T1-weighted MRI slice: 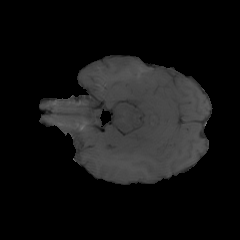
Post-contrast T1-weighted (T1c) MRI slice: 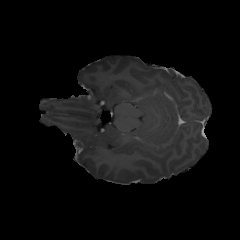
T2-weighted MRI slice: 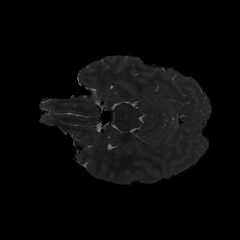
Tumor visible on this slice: no